Lunar surface albedo tile
Center latitude: -15.974
Center longitude: 23.626
Resolution (meters per pixel, mean): 175.83
Tile area (km^2): 32182.66
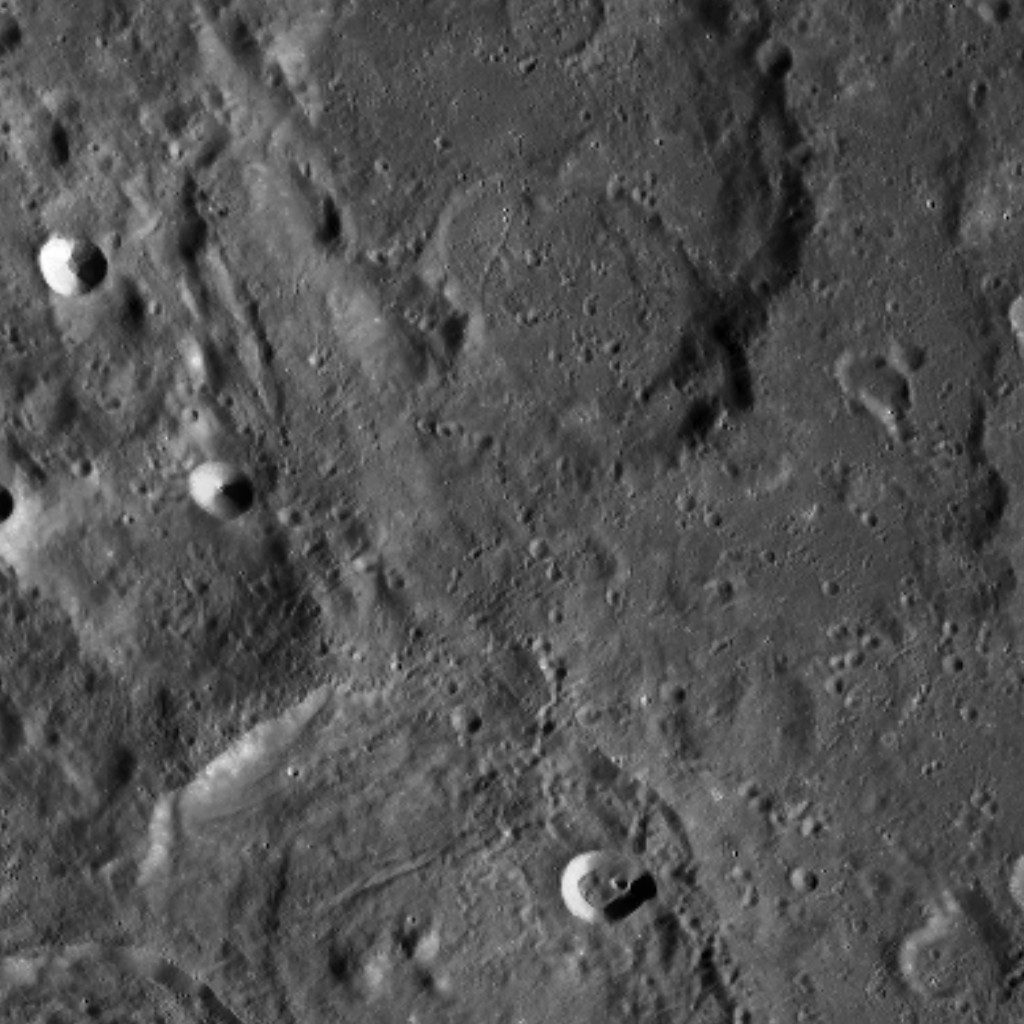